Question: I am using <URL> for Worpress.
However I am getting some javascript errors.
<URL>
> www.connect.facebook.com/widgets/fan.php?api_key=xxxx&channel_url=http%3A%2F%2Fjquery.webspirited.com%2F%3Fxd_receiver%3D1&id=189373481094312&name=&width=285&connections=10&stream=0&logobar=1&css=
GET (same url as above) undefined (undefined) UnsafeJavaScript attempt to access frame with URL <URL> from frame with URL
<URL>.
Domains, protocols and ports must
match.
How can I fix these errors?
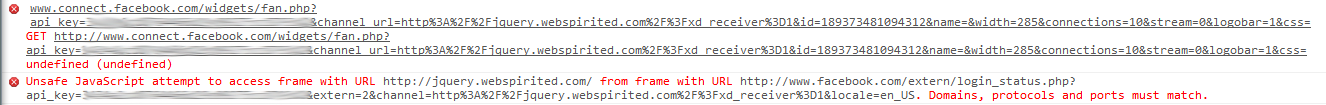
Answer: Short answer: You can't. This error happens in Safari and sometimes Chrome. The webkit based browsers have a somewhat tighter security model for cross domain same-origin policies. The way Facebook Connect works is that it tries one method to make things work, then if that fails, it falls back to another approach.
The fall back means that the code still works, but the error comes up because they try that method first.
This is how Facebook's code works. You can't fix it. You can't work around it. If you're going to use Facebook's code, then you learn to live with it.